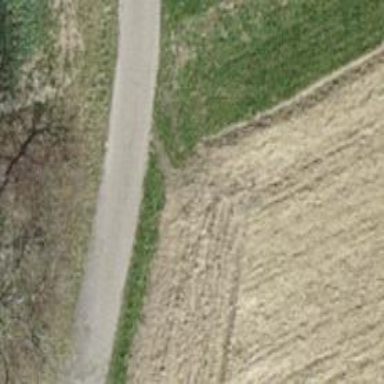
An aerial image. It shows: Track with grade 2 gravel surface.